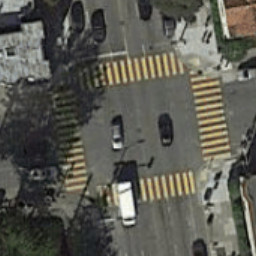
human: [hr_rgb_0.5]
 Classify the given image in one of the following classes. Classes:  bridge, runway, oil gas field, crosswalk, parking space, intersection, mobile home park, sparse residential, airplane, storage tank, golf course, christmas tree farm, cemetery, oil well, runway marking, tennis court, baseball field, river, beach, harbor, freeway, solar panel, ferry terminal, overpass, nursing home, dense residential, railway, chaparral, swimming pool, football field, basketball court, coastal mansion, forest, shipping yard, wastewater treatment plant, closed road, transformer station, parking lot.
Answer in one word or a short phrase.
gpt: crosswalk